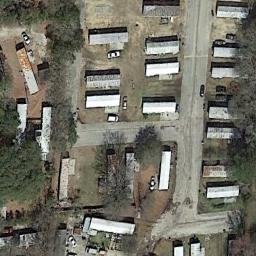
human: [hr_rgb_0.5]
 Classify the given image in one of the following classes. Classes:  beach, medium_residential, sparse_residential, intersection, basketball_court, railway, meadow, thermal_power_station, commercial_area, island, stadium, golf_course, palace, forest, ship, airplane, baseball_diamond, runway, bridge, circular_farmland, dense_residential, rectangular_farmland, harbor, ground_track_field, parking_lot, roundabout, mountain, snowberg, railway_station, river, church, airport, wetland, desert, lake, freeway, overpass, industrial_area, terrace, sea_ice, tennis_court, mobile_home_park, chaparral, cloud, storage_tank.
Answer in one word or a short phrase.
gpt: mobile_home_park